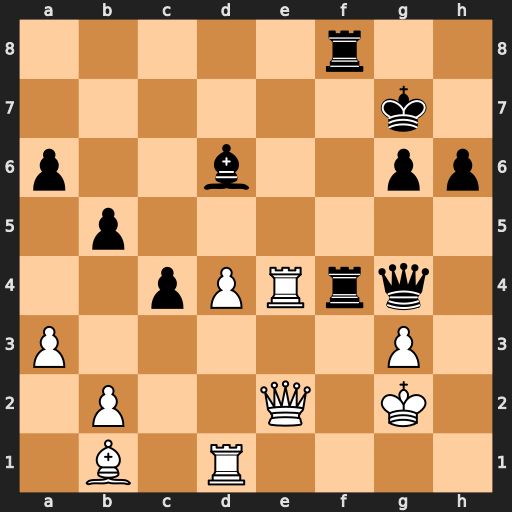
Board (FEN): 5r2/6k1/p2b2pp/1p6/2pPRrq1/P5P1/1P2Q1K1/1B1R4
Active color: w
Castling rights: -
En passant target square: -
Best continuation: Qxg4 Rxg4 Rxg4